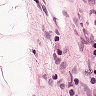
Metastatic tissue present: no